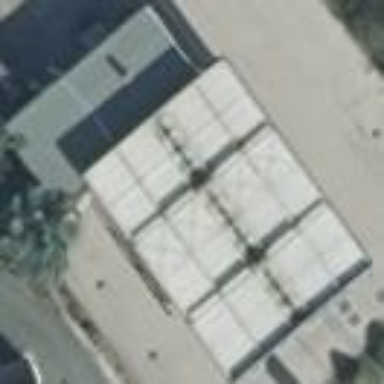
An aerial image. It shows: Fuel station.